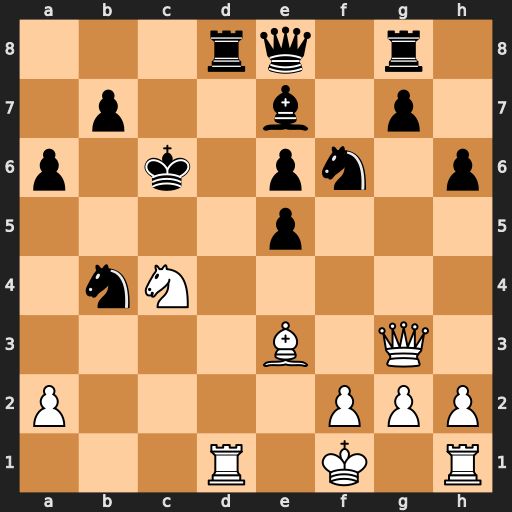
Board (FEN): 3rq1r1/1p2b1p1/p1k1pn1p/4p3/1nN5/4B1Q1/P4PPP/3R1K1R
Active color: w
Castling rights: -
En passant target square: -
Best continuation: Nxe5+ Kb5 a4+ Ka5 Nc4+ Kxa4 Ra1+ Kb5 Na3+